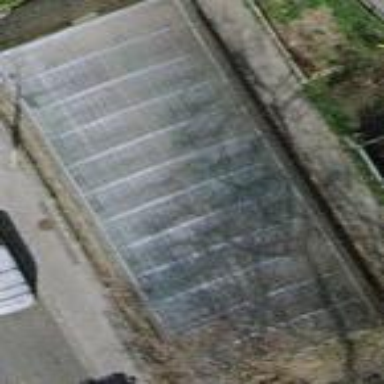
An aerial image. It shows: Greenhouse.